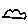
Label: cloud